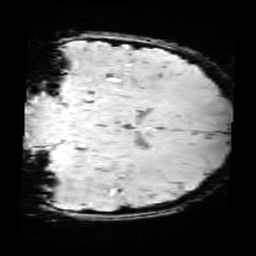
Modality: SWI
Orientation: coronal
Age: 12
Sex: male
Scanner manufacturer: siemens
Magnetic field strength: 3 T
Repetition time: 0.027 s
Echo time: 0.02 s